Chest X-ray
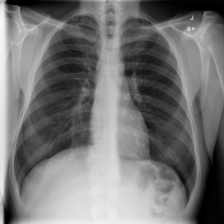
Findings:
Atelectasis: negative
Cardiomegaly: negative
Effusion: negative
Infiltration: negative
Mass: negative
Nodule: negative
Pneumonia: negative
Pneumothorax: negative
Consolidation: negative
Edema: negative
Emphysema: negative
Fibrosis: negative
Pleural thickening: negative
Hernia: negative